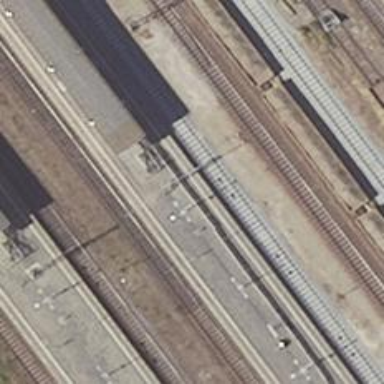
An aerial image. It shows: Platform section E of railway.